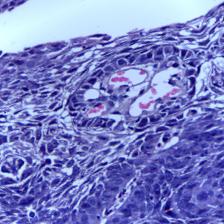
Diagnosis: OSCC